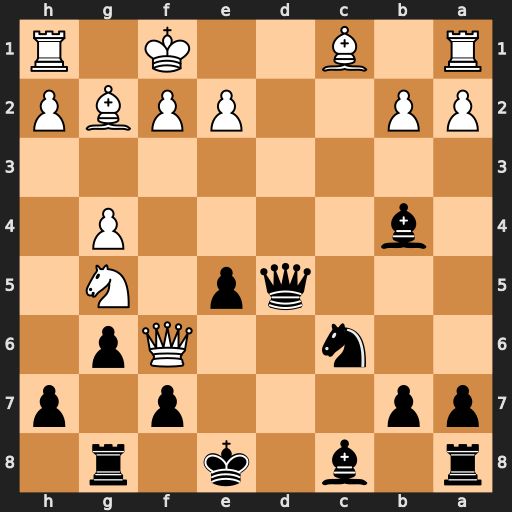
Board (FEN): r1b1k1r1/pp3p1p/2n2Qp1/3qp1N1/1b4P1/8/PP2PPBP/R1B2K1R
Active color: b
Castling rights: q
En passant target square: -
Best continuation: Qd1#